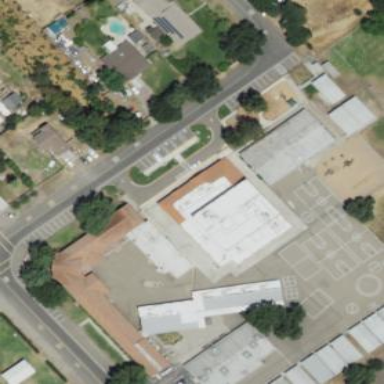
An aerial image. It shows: School building.